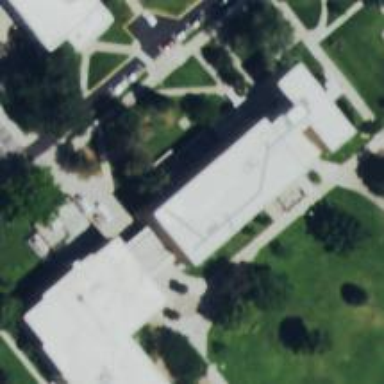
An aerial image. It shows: College building.